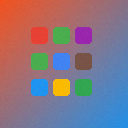
Screen state: on